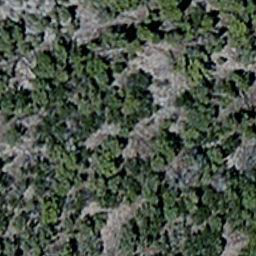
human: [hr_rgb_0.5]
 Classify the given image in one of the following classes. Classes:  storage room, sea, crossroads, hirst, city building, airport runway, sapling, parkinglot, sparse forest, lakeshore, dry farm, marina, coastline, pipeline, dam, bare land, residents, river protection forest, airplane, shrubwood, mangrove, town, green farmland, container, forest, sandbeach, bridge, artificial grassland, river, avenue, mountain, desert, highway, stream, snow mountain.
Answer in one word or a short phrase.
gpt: sparse forest